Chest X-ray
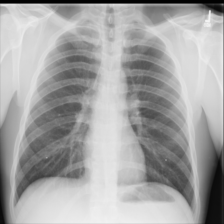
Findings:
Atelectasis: negative
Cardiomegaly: negative
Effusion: negative
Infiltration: negative
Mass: negative
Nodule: negative
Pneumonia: negative
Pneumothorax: negative
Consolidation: negative
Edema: negative
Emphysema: negative
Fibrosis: negative
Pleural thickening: negative
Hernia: negative